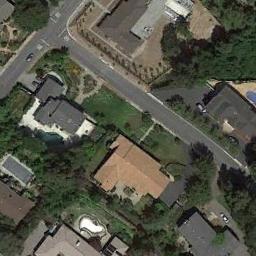
Label: residential